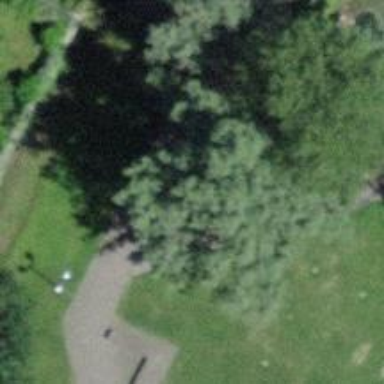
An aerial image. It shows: White picnic table in leisure land area.